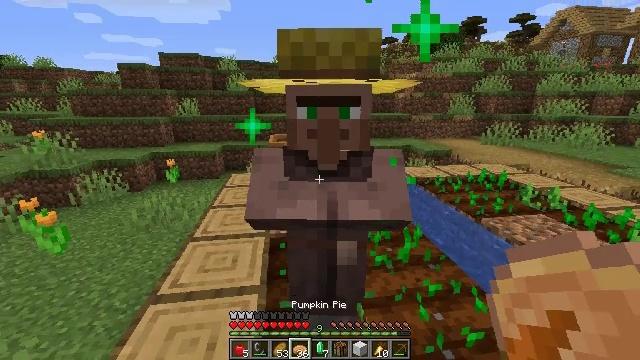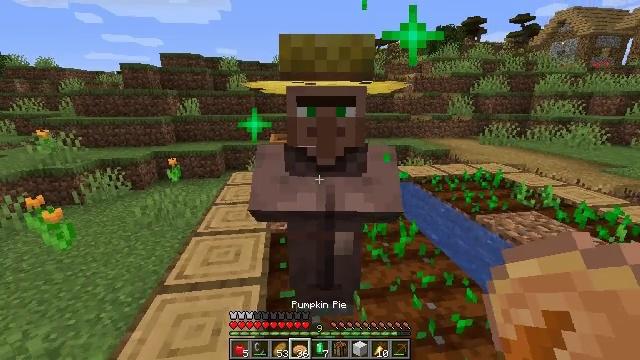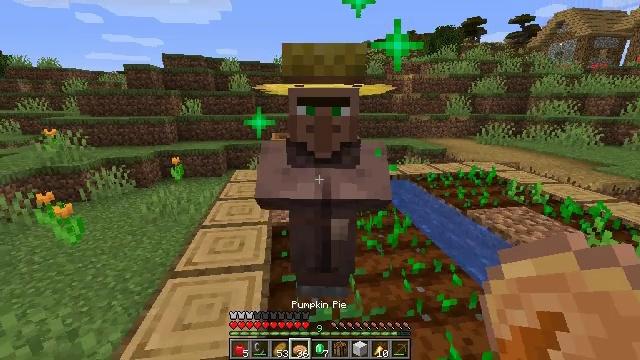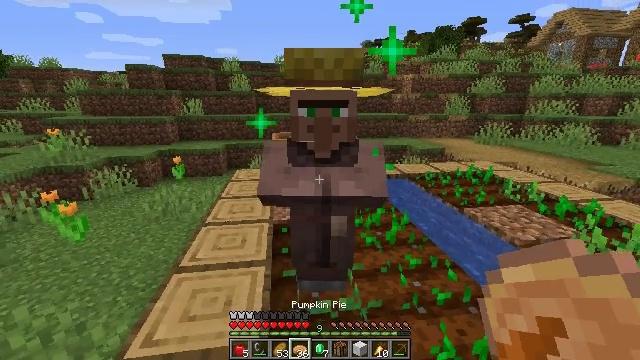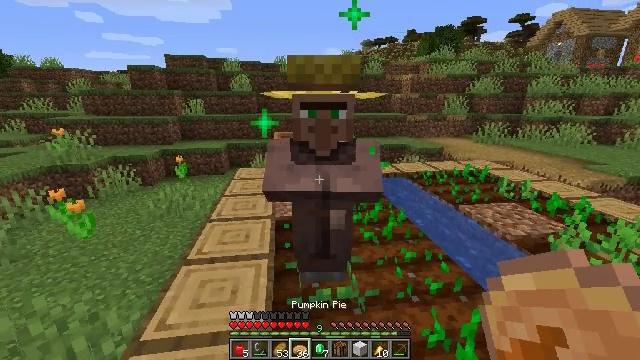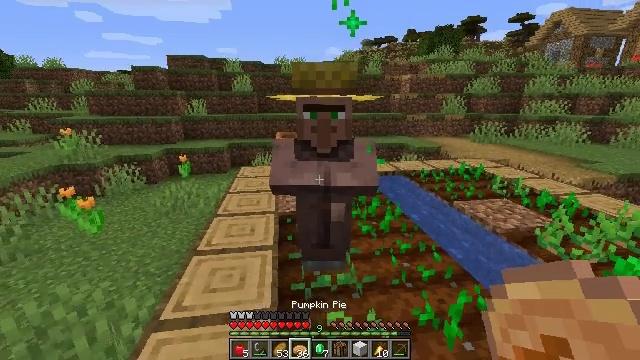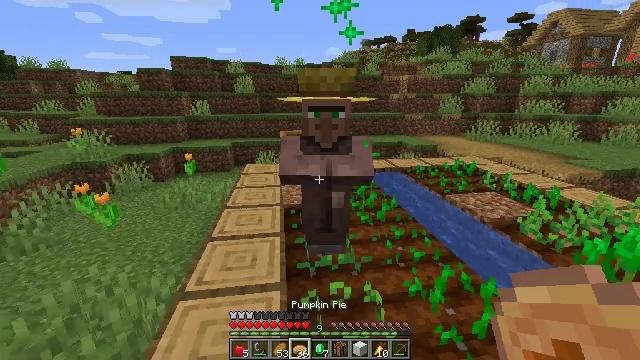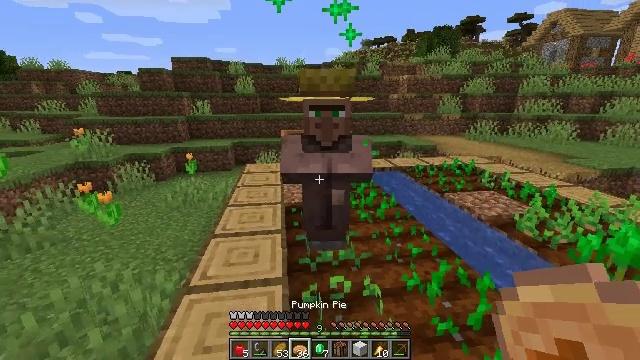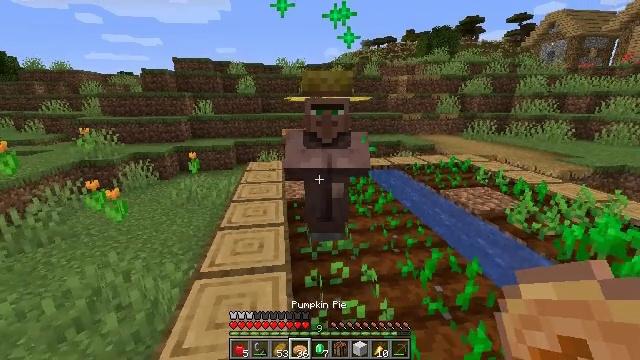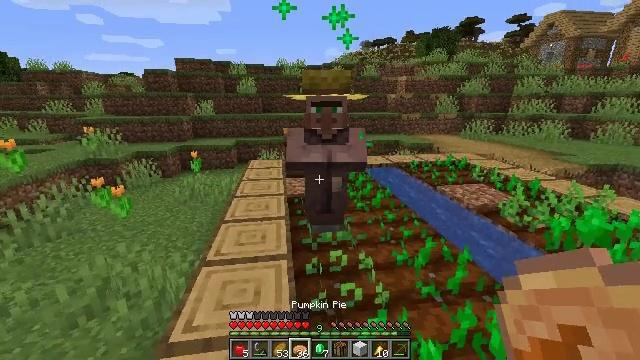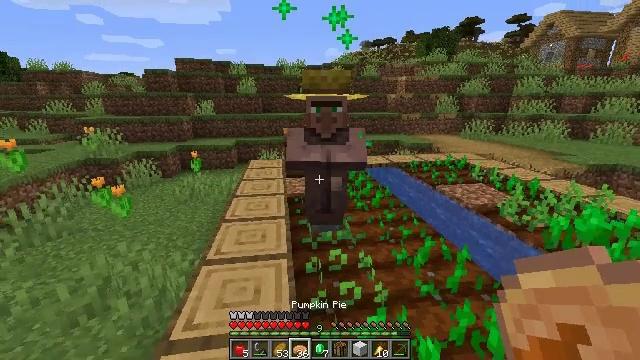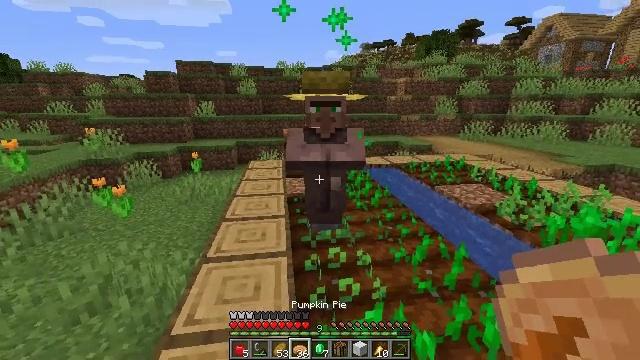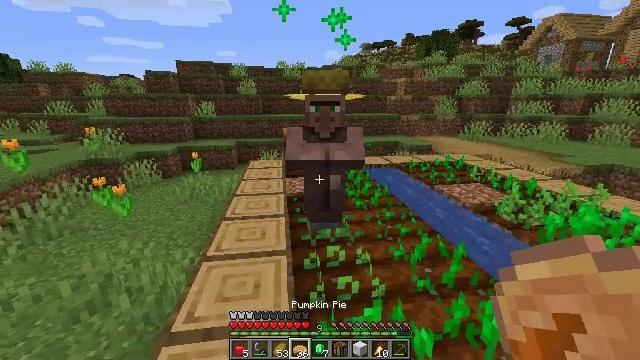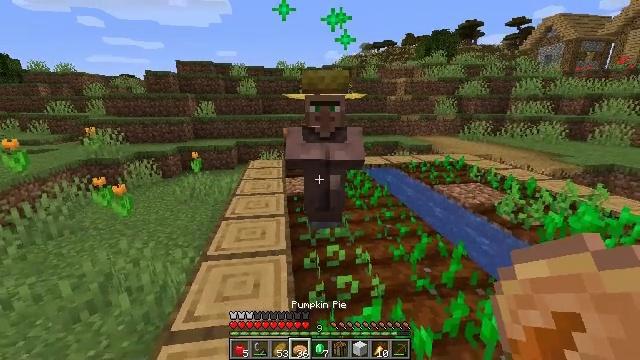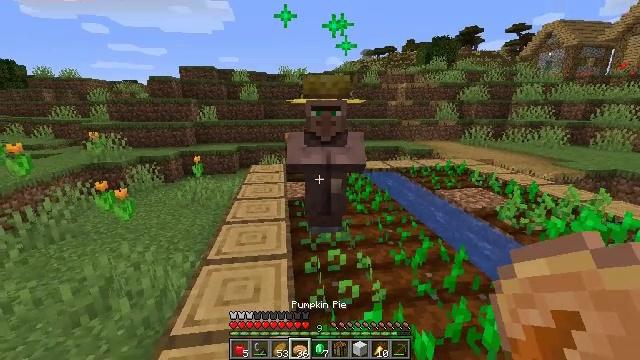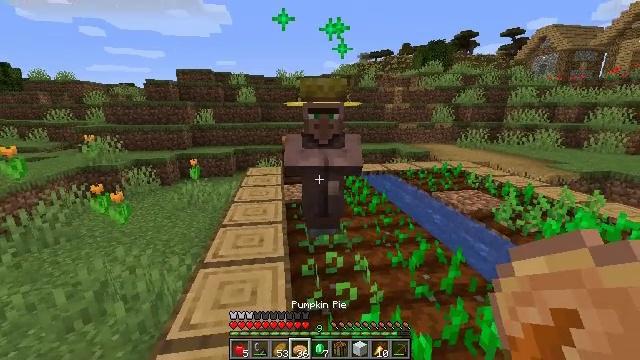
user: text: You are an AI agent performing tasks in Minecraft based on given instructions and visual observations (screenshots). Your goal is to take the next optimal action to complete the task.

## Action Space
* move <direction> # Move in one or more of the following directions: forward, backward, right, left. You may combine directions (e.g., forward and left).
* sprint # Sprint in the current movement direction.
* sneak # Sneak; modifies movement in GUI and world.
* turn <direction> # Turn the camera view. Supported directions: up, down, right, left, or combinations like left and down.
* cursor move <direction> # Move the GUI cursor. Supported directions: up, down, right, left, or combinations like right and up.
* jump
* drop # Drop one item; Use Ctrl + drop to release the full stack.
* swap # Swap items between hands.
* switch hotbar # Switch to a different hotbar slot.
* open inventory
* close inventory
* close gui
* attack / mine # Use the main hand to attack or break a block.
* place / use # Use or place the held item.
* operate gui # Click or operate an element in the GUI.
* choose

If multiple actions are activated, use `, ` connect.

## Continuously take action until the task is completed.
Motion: motion action
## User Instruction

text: Produce a cookie with the crafting table.
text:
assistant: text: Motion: move back
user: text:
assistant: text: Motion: move back
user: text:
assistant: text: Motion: move back
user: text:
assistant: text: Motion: move back
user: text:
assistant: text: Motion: move back
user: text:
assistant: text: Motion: move back
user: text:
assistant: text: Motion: move back
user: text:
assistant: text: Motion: no_op
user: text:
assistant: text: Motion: no_op
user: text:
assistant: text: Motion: no_op
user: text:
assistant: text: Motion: no_op
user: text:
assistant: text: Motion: no_op
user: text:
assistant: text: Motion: no_op
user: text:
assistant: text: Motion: turn up
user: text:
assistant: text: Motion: no_op
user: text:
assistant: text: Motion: no_op
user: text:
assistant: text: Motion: no_op
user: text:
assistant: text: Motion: turn right
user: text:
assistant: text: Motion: turn left and up
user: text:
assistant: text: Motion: turn left and up
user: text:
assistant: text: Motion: turn left and up
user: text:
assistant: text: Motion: turn left and up
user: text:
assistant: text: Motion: turn left
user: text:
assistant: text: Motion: no_op
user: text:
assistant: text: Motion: no_op
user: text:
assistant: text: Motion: no_op
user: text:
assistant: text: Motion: no_op
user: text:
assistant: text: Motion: no_op
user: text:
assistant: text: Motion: turn left
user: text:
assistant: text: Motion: turn left